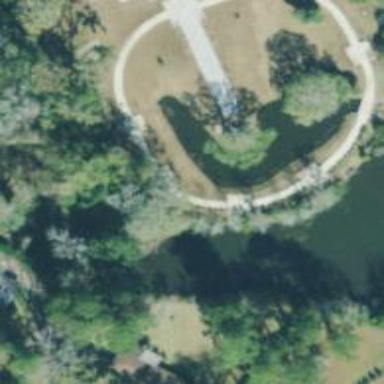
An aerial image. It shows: Historic memorial.